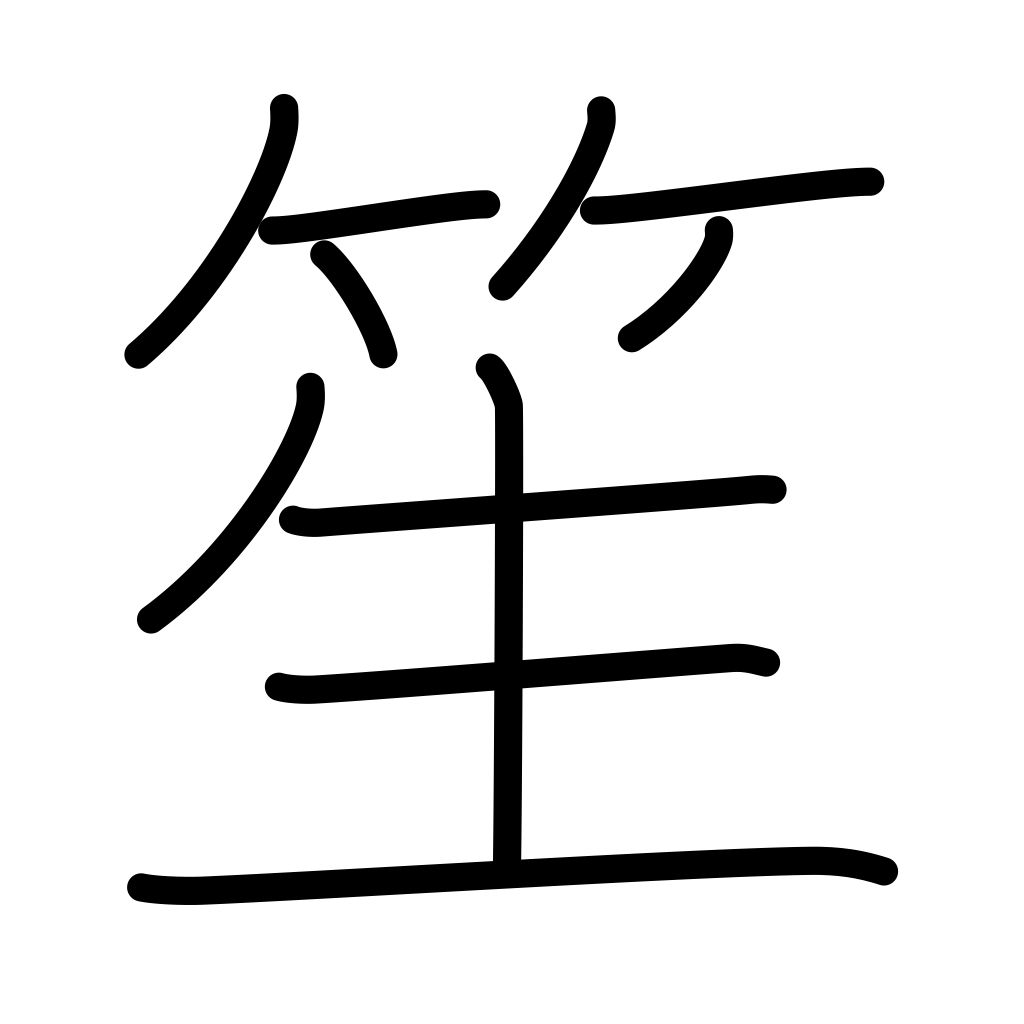
Meaning: a reed instrument